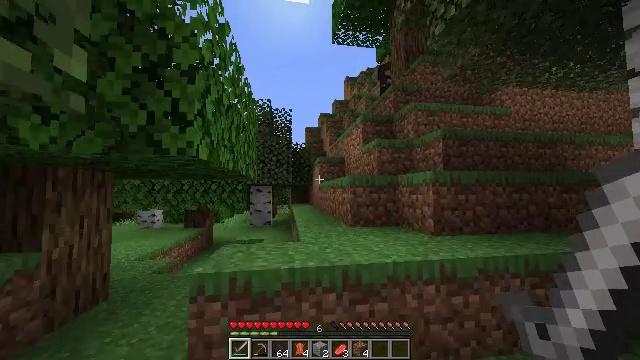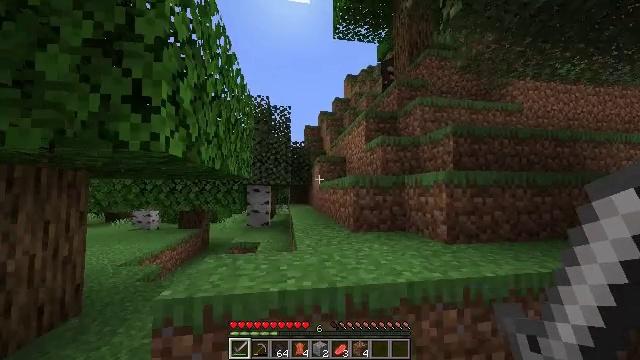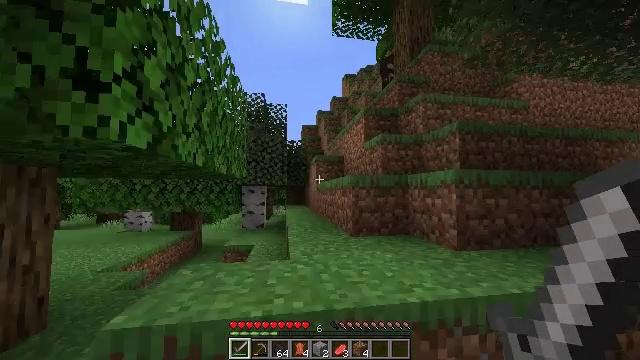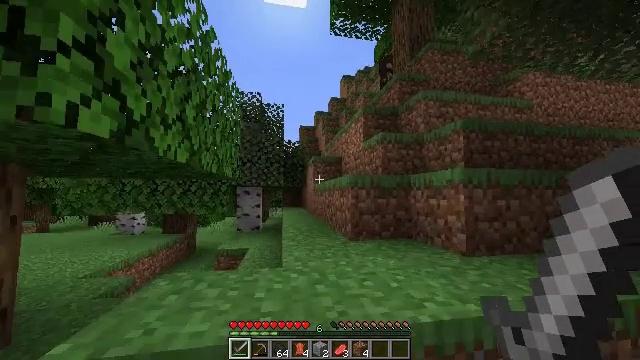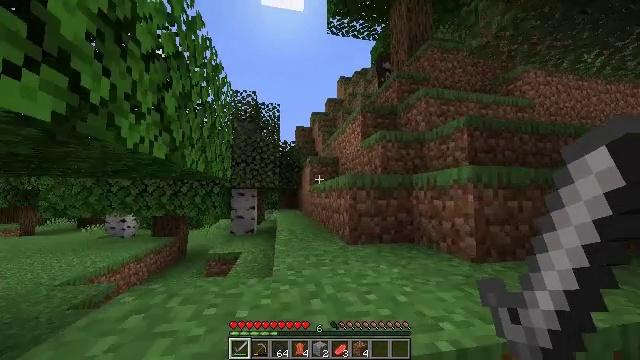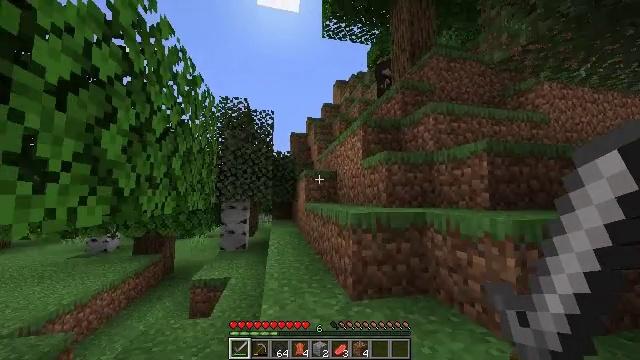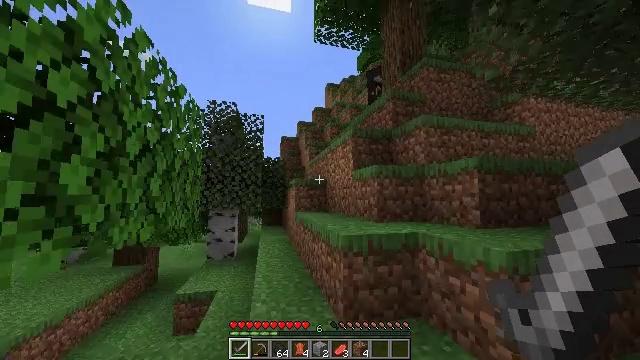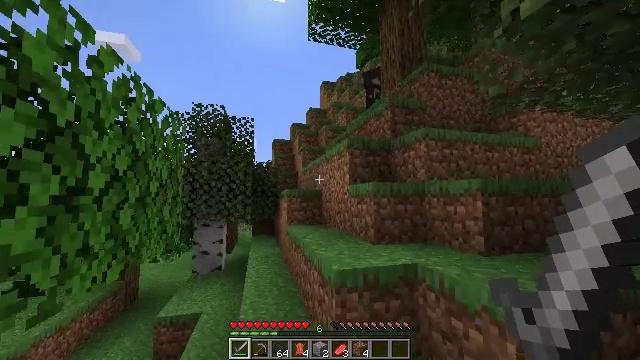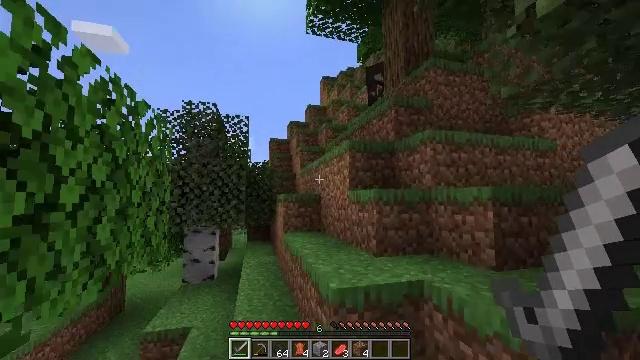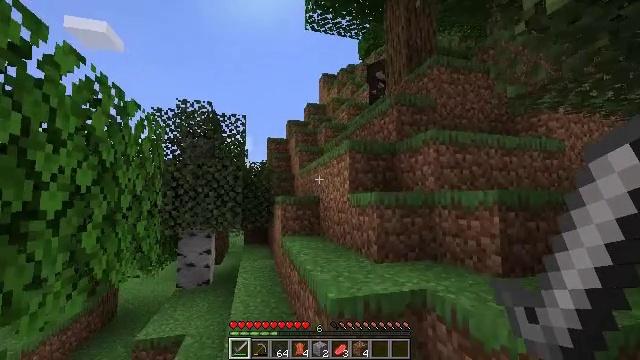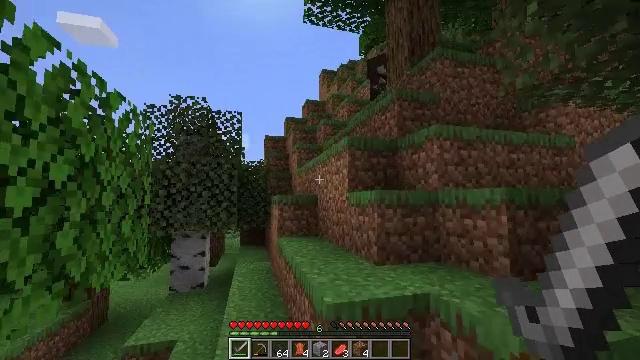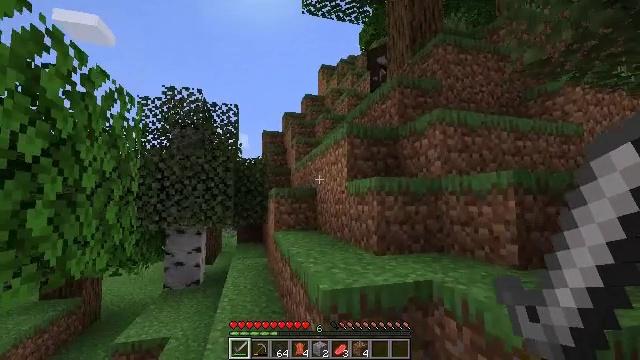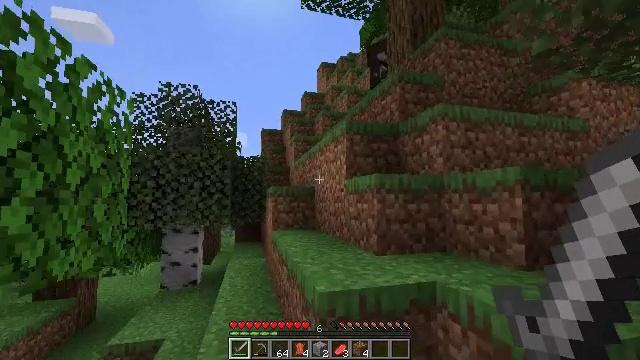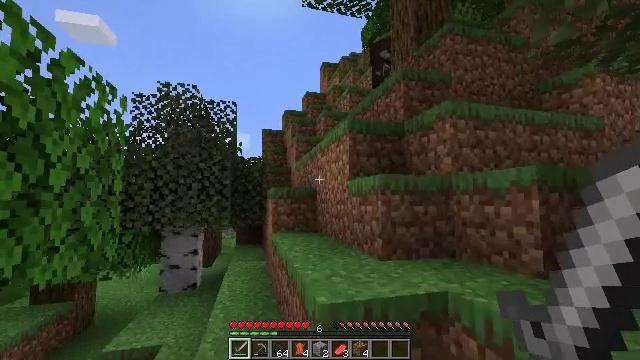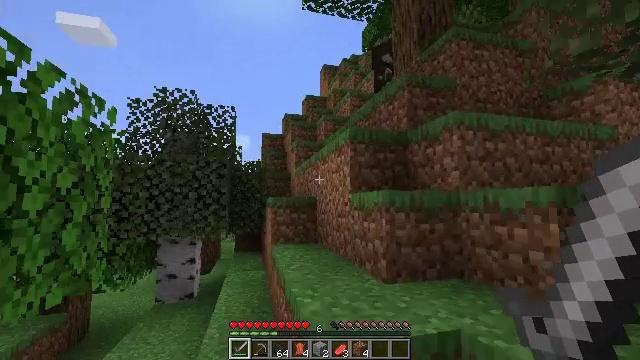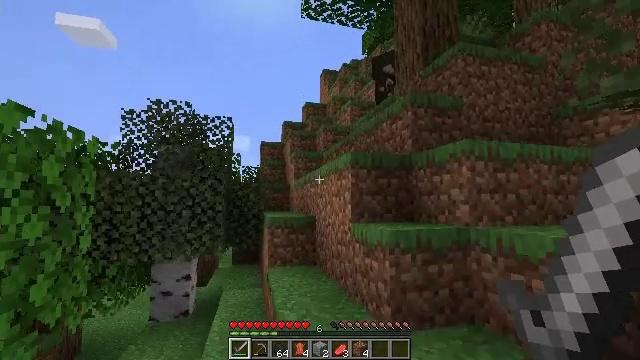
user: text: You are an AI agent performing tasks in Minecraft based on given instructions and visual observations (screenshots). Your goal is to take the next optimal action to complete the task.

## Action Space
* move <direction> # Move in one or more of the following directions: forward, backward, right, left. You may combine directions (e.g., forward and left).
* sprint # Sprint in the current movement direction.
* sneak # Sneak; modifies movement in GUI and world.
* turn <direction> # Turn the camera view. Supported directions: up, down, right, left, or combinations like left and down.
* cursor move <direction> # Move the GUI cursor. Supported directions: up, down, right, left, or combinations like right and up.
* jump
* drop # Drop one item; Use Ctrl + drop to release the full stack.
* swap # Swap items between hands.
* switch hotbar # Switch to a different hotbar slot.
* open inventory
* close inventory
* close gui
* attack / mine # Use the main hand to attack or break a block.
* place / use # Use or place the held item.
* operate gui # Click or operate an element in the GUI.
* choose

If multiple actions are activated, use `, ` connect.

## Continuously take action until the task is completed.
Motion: motion action
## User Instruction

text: Hunt a cow.
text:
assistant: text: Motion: move forward, sprint
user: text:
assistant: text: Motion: move forward, sprint
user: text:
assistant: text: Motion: move forward, sprint
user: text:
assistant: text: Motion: move forward, sprint, jump
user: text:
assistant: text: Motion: move forward, sprint, turn right, jump
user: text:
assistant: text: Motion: move forward, sprint, turn right, jump
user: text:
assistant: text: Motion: move forward, turn right
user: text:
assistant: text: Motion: move forward
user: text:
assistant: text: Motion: move forward
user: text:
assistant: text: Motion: move forward
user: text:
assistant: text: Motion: move forward
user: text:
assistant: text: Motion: move forward
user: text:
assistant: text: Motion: move forward
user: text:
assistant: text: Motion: move forward, jump
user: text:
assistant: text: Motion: move forward, jump
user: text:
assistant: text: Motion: move forward, jump
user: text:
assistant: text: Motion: move forward, jump
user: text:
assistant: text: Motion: move forward, jump
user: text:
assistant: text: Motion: move forward, turn right
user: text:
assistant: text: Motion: move forward, turn right and up
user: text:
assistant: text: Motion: move forward, turn right and up
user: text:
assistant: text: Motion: move forward, turn right
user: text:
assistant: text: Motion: move forward, turn right
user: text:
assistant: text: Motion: move forward, turn right and up
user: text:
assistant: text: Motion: move forward
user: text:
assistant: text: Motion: move forward, sprint
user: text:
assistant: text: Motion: move forward, sprint, jump
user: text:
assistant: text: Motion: move forward, sprint, jump
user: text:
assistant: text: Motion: move forward, sprint, jump
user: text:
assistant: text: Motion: move forward, sprint, jump